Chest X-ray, AP view. Patient: 67 years old, sex M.
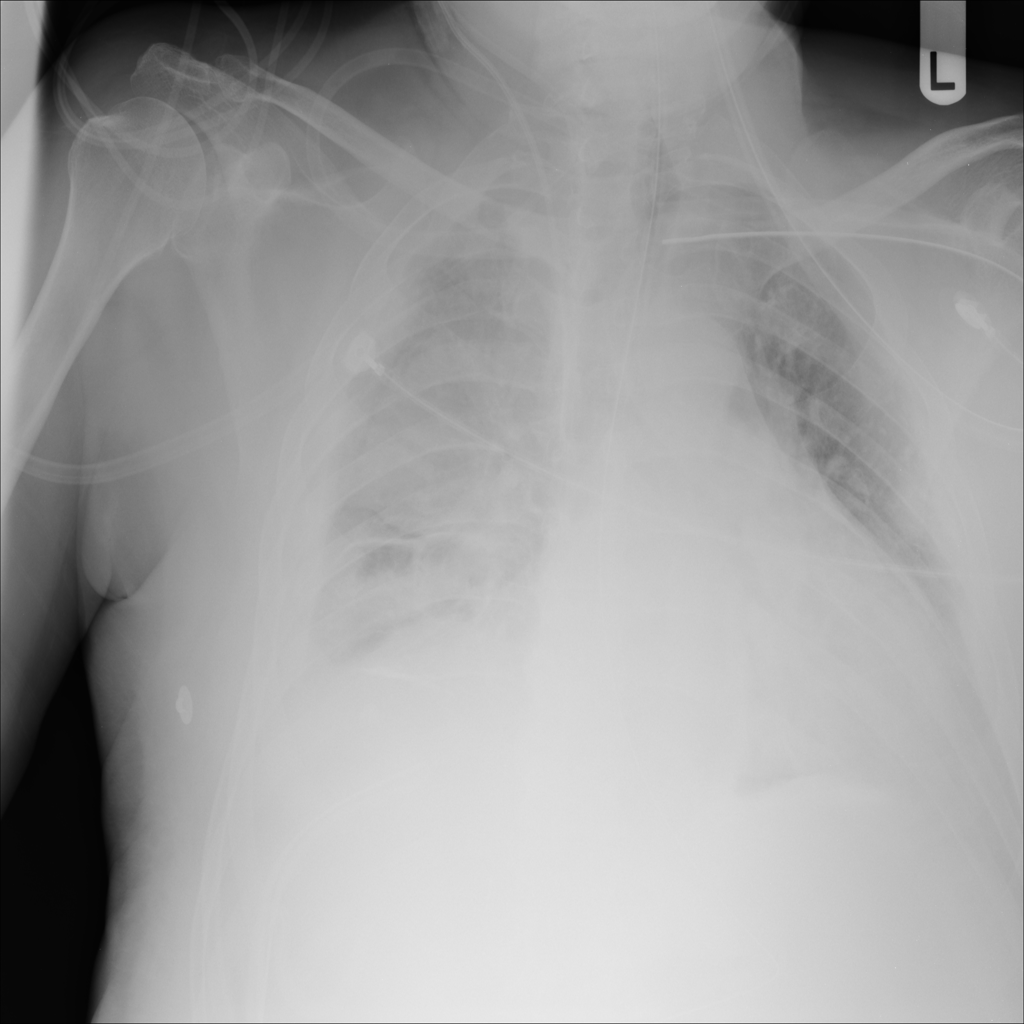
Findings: No Finding